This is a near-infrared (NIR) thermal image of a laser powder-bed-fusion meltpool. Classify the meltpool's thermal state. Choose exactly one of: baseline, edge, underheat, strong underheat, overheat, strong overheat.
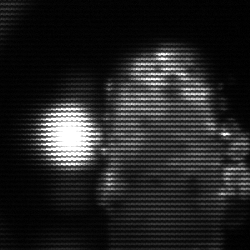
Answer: strong underheat